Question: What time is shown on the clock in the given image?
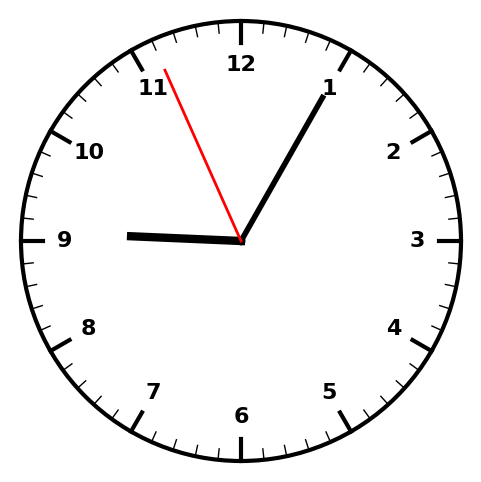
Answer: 09:04:56